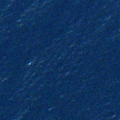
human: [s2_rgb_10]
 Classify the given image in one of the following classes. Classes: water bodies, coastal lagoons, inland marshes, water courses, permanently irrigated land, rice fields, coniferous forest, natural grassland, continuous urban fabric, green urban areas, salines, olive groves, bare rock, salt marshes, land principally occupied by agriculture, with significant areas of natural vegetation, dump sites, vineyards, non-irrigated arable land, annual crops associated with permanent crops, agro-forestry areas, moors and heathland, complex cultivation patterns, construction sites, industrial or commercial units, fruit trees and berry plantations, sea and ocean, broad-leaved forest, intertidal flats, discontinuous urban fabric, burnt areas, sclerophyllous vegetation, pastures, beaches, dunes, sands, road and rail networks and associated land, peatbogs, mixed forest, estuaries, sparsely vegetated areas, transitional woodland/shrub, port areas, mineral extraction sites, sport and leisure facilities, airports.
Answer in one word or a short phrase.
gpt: sea and ocean